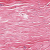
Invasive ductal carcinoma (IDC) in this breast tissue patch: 0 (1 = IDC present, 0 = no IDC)